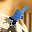
Label: 4